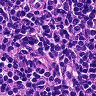
Metastatic tissue present: no